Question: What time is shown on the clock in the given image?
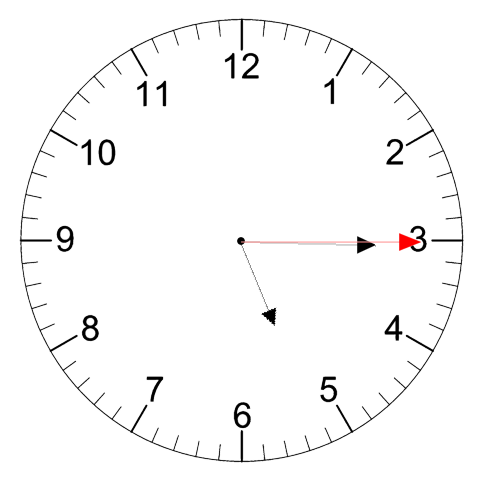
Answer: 05:15:15